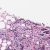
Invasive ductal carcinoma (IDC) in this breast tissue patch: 1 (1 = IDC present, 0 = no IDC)